Question: What does exactly mean these two signs ?

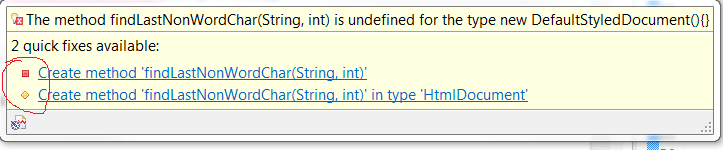
Answer: -The red one means: 'private method'
-The yellow one means: 'protected method'
Click <URL> for more icon explanation.